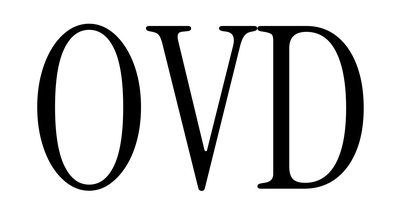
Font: InstrumentSerif-Regular